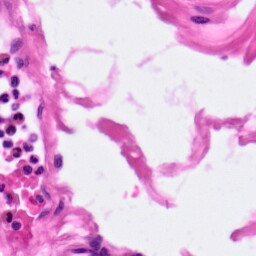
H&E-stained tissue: Pancreatic